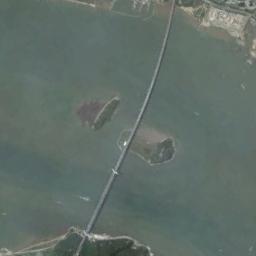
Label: bridge